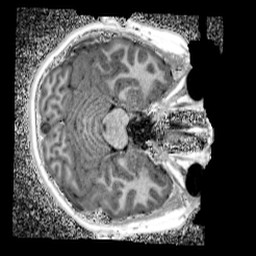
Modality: UNIT1_denoised
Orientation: axial
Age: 11
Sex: male
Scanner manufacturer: siemens
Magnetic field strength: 3 T
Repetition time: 4 s
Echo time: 0.00299 s